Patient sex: M
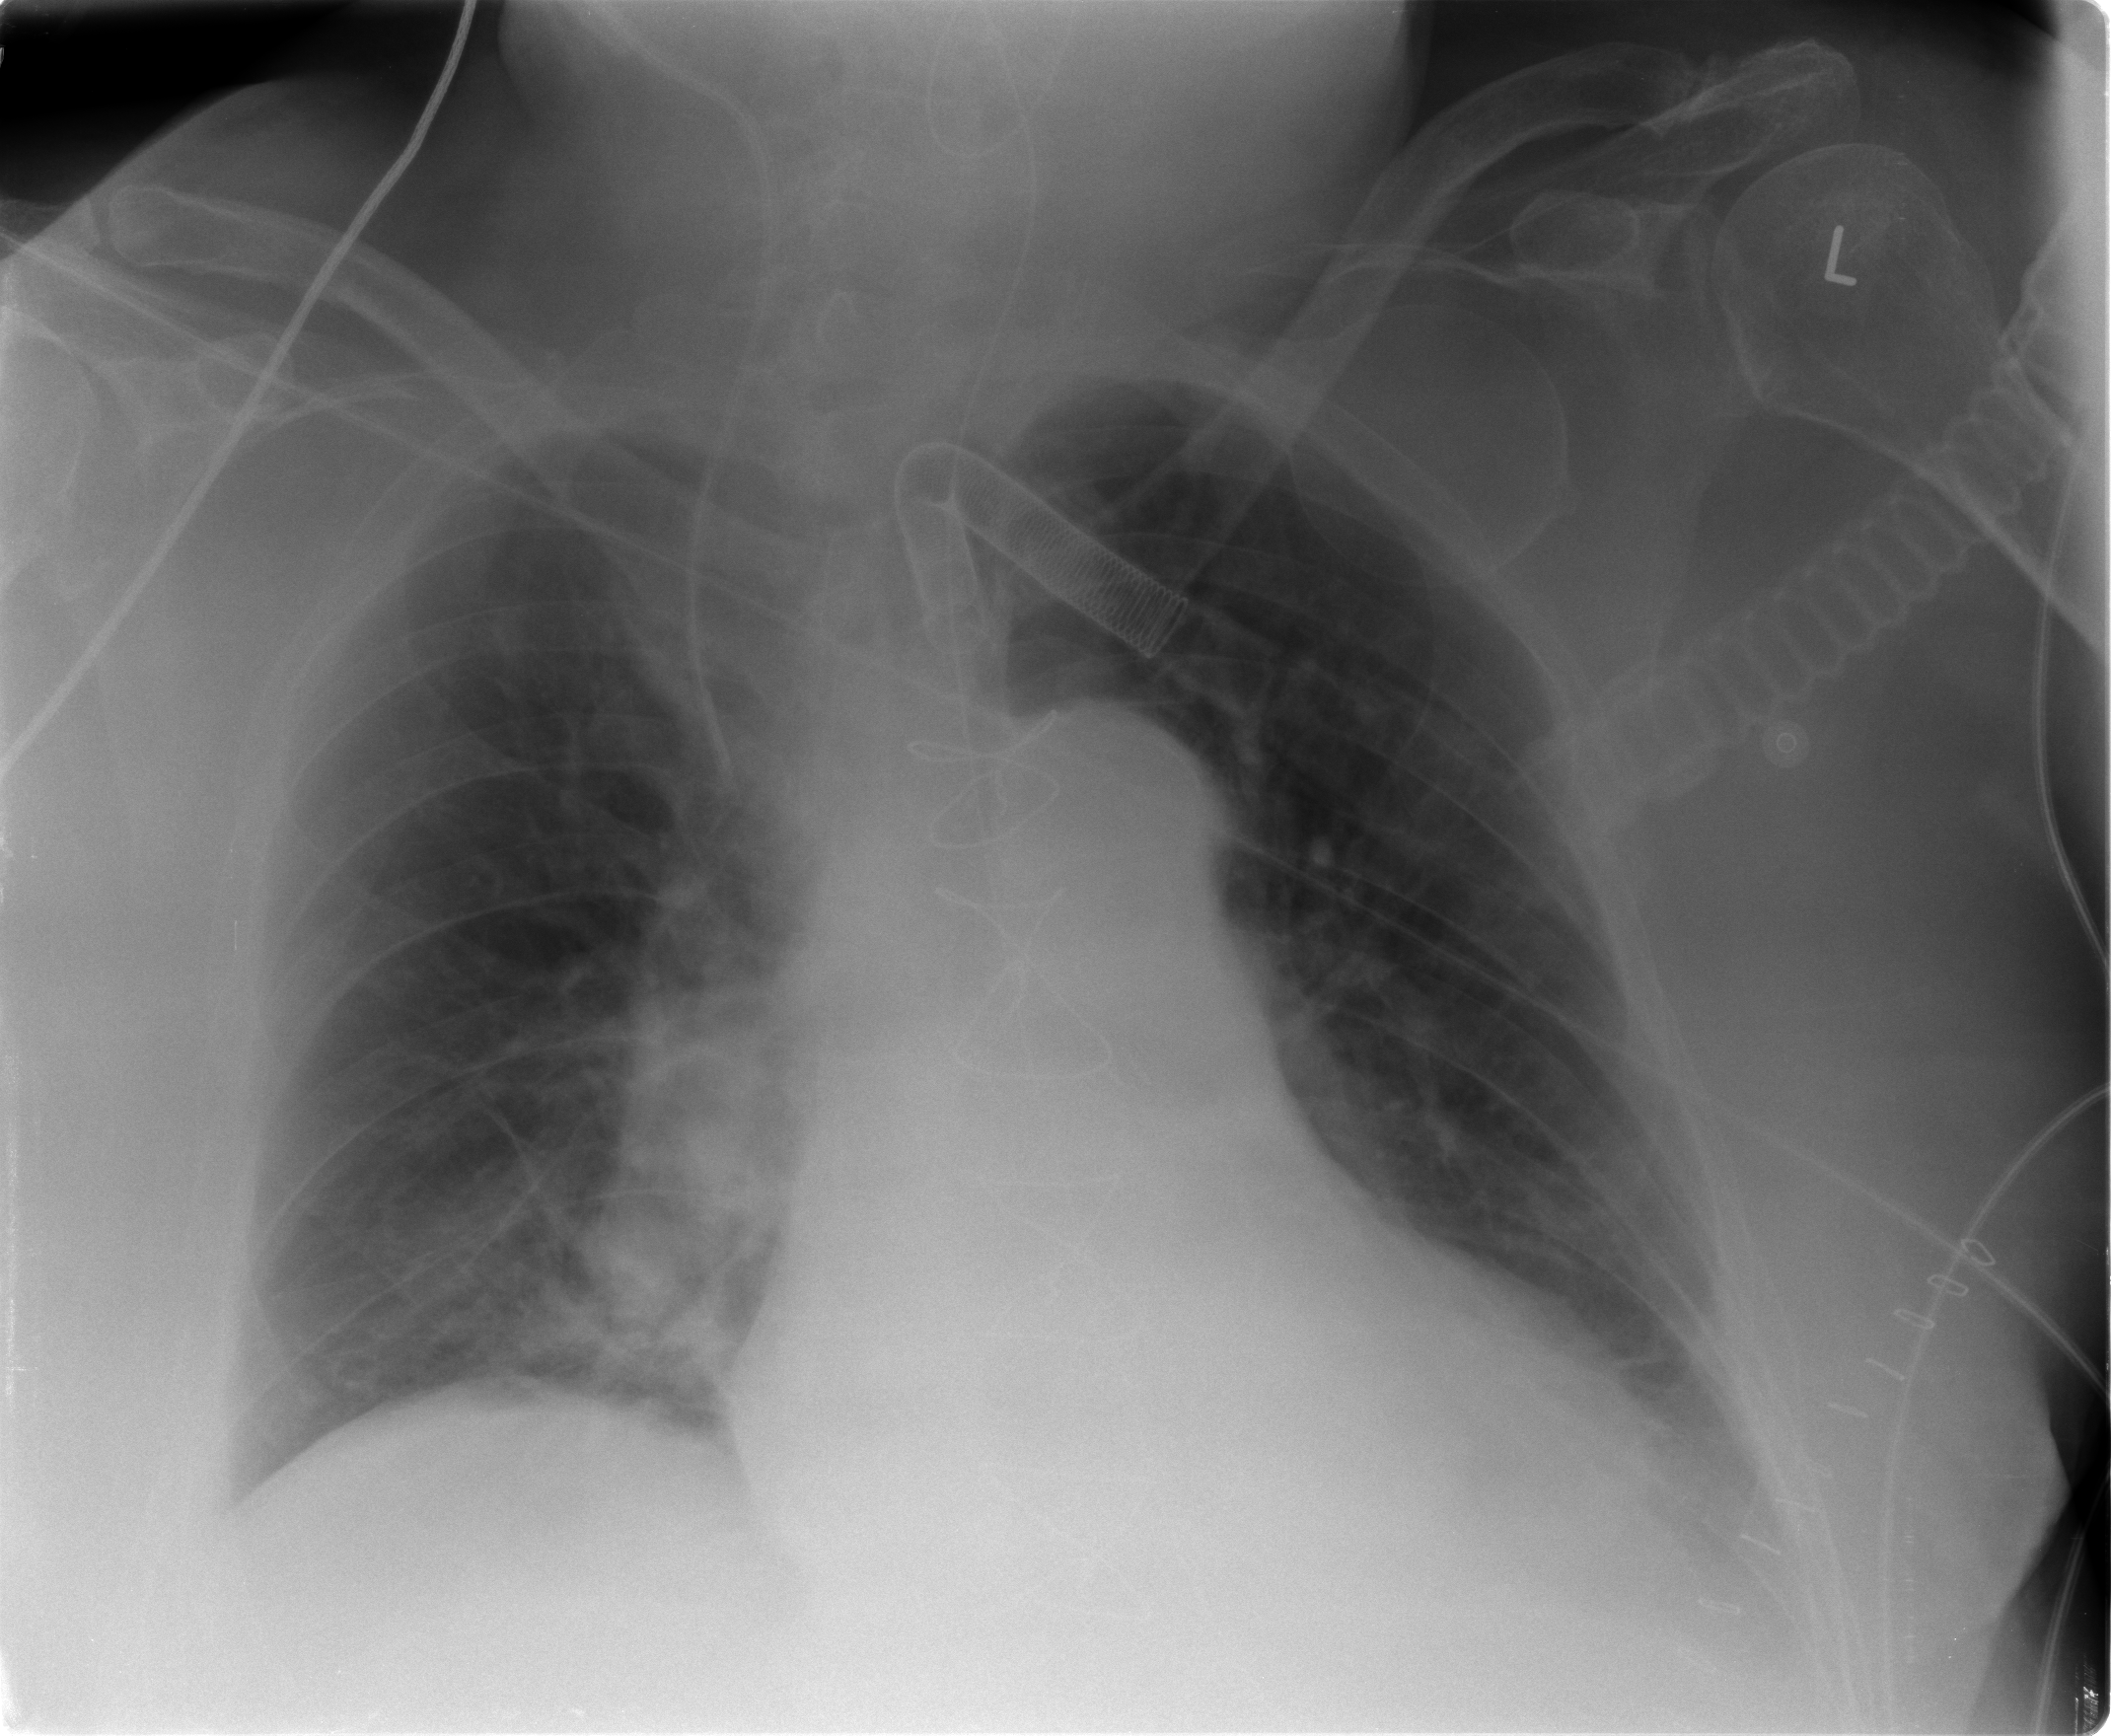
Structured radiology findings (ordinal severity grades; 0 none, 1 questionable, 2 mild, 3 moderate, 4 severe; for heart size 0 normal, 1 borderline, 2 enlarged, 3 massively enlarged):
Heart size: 2
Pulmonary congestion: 2
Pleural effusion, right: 0
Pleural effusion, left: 1
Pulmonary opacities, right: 1
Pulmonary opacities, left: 2
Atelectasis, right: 2
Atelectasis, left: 2